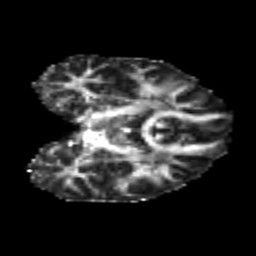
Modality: FA
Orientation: coronal
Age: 25
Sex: female
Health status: healthy
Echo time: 0.074 s